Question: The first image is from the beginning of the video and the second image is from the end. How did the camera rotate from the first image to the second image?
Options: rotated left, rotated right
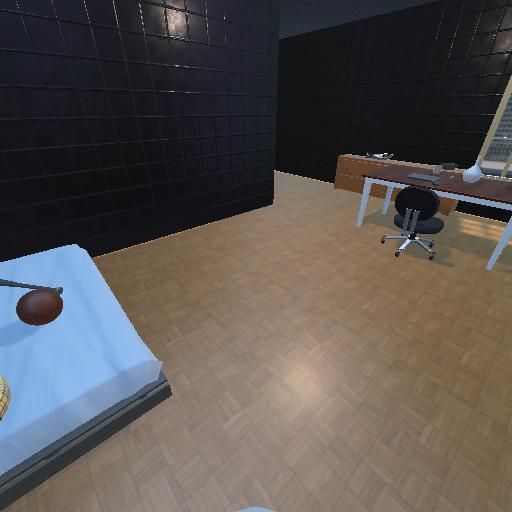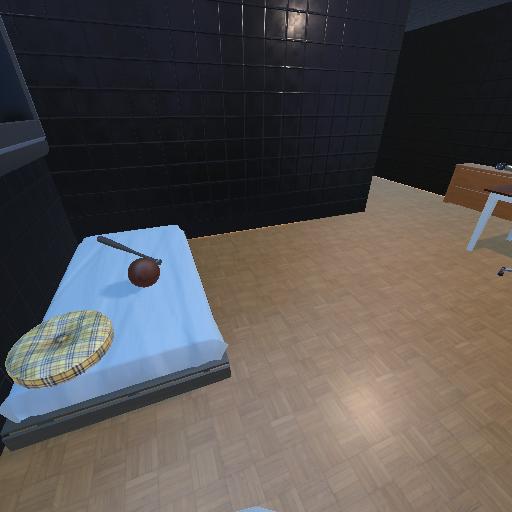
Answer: rotated left